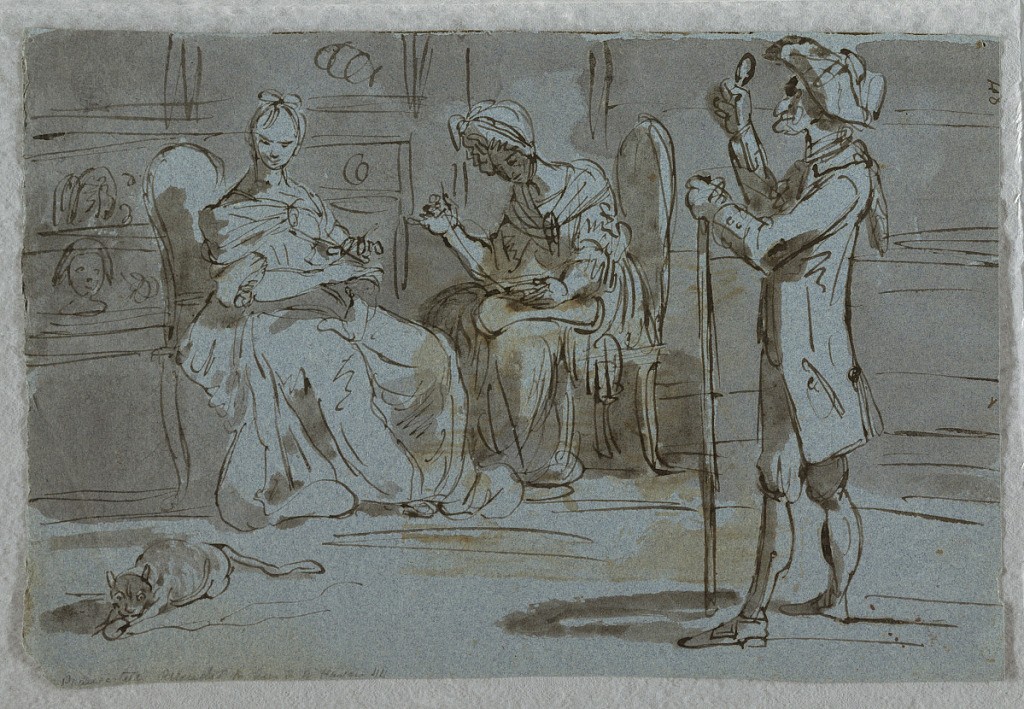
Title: Satirical Print: The Suitor
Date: ca. 1790
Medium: Pen and ink, brush and watercolor on paper
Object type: Drawing
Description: An old man with a staff standing at right looks through a lorgnon (monocle) at a young girl seated at left. She is accompanied by a sewing chaperone. A cat with a string lays on the floor.